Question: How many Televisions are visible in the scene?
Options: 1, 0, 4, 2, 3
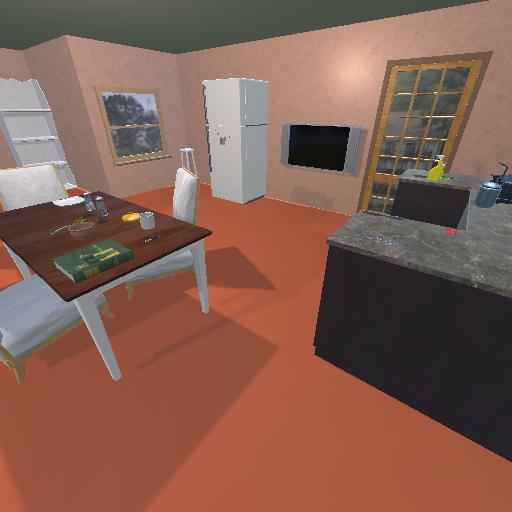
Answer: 1